This grayscale image was formed by reshaping a rotor test-rig vibration snapshot into a 2-D grid. Determine the machine's mechanical condition. Answer with exactly one of: normal, misalignment, unbalance, looseness.
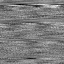
Answer: looseness